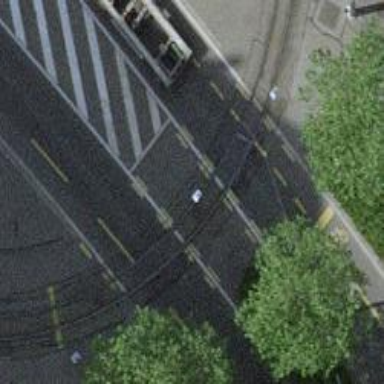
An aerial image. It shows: Tram level crossing on railway.